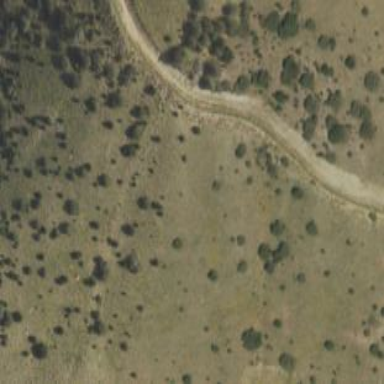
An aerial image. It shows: Scrub vegetation with evergreen needle-leaved trees around.